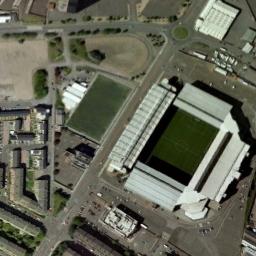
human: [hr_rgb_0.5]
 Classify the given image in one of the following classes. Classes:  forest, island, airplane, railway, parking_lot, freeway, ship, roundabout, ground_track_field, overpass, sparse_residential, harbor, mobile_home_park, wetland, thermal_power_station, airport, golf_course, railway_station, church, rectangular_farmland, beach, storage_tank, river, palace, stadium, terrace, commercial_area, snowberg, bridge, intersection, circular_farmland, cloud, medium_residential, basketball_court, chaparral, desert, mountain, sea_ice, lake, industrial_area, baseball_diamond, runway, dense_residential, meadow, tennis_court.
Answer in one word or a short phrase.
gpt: stadium